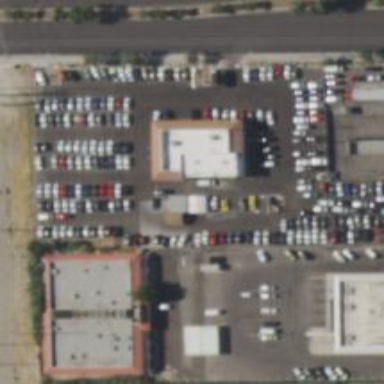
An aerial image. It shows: Car rental facility.